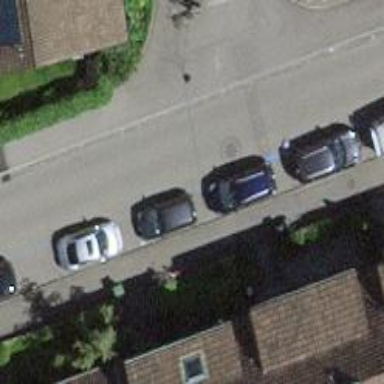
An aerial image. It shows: Asphalt road designated as living street.